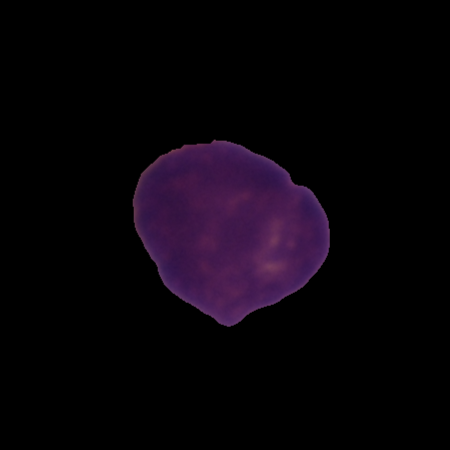
Label: healthy